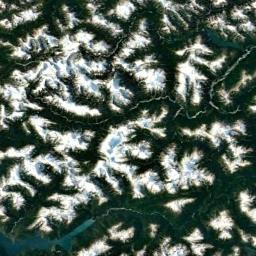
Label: snowberg